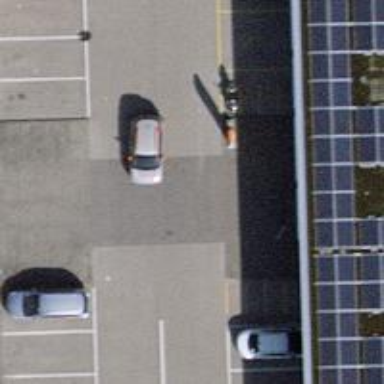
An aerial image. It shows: Bicycle parking area with wall loops.